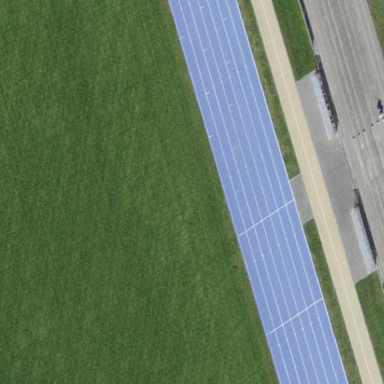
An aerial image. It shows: Tartan track for athletics such as long jump and triple jump.